Question: I am trying to export an image from a UIView that contains a UIImage view and some labels. I am not sure I am going about this the right way. I want to export everything in the view and maintain the layout. I want to export at 1536 x 2048.
I am using the following code with renderInContext to grab an image of the main view (UIView). Kind of works, but the layout gets messed up, basically the layout changes and the labels do not scale properly. Is renderInContext the right way to go for something like this? Is there a better way?

you can download the whole project here: <URL>
'''
UIGraphicsBeginImageContext(CGSizeMake(1536, 2048));
viewOutput.frame = CGRectMake(0, 0, 1536, 2048);
[[viewOutput layer] renderInContext:UIGraphicsGetCurrentContext()];
UIImage *image = UIGraphicsGetImageFromCurrentImageContext();
UIGraphicsEndImageContext();
UIImageWriteToSavedPhotosAlbum(image,nil,nil,nil);
'''
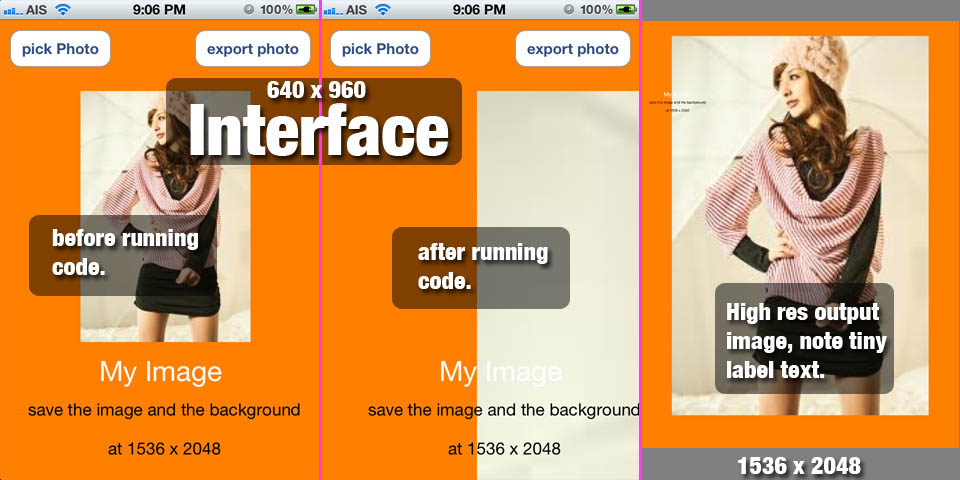
Answer: The only thing you did to get a bigger image was to change the frame but the labels did not have the correct autoresize masks nor did their font size change. You can clearly see this in the "after running code" image that the label did neither move nor change size.
First, If you wan the label to change its frame when the superview's frame changes (are the labels subviews of the image? If not you may need to calculate their new frames yourself) then you should give it a suitable auroresizing mask. In your case you would want it to have a fixed distance to the bottom of the screen and a flexible distance to the top. You would also want the distances to the left and right to be fixed so that the width can be flexible.
This only leaves you with the font size problem. You should calculate the scale factor (how many times bigger everything gets) and multiply the current font size with that scale factor.